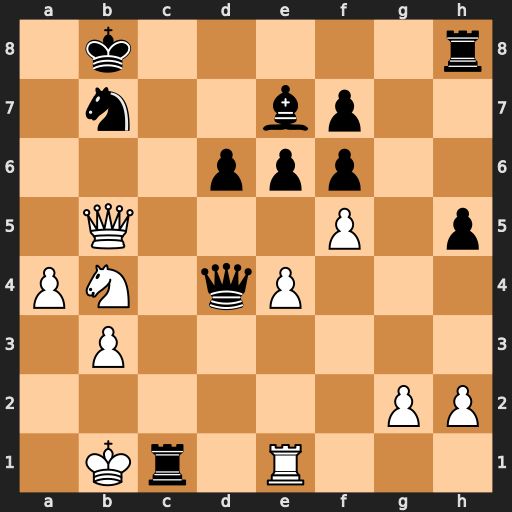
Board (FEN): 1k5r/1n2bp2/3ppp2/1Q3P1p/PN1qP3/1P6/6PP/1Kr1R3
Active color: w
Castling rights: -
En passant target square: -
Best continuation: Rxc1 Qxe4+ Ka2 Rc8 Na6+ Ka7 Rxc8